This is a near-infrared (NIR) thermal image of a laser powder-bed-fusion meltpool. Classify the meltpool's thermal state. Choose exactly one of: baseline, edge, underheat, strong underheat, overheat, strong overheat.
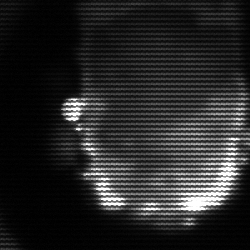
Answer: baseline